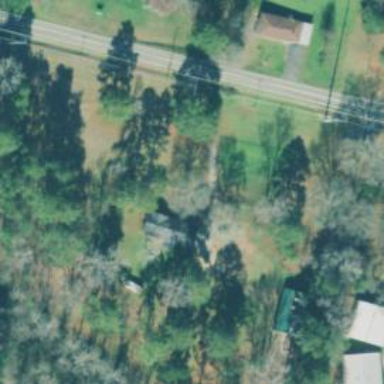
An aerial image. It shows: Driveway.